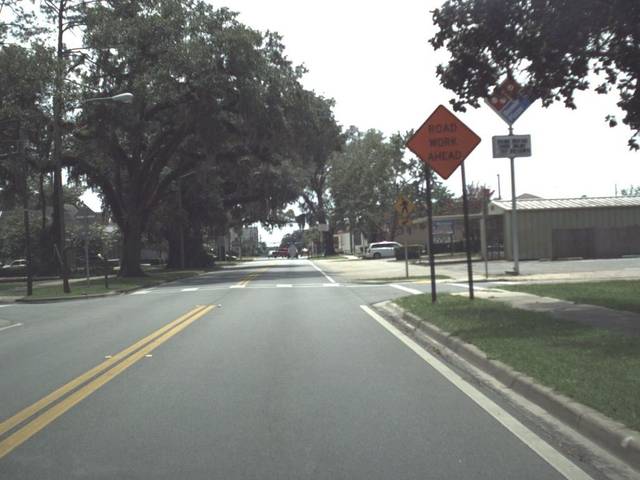
Region: United States
Coordinates: 30.778, -85.227